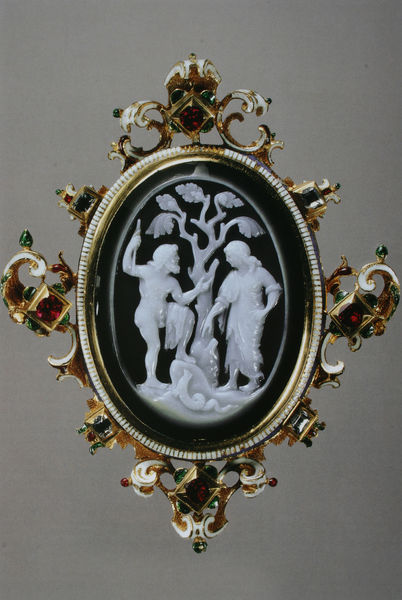
Titel: Poseidon und Athena
Standort: Wien
Institution: Kunsthistorisches Museum, Kunstkammer
Schlagwörter: baum, blätter, gott, laub, mann, nackt, weiß, grün, menschen, frau, frisur, glas, grau, marmor, schmuck, schwarz, rot, tuch, ornament, arme, barock, bibel, rahmen, stein, steine, gold, haare, paar, brosche, diamanten, edelsteine, perle, perlen, schwarzer hintergrund, oval, rund, apfel, relief, rahmung, stab, kette, weis, figuren, kartusche, glanz, ring, zierlich, foto, fotografie, photographie, adam, eva, paradies, penis, schild, medaillon, porzellan, schwarzweiß, erkenntnis, schlange, mythologie, photo, rau, schnörkel, verführung, anhänger, medallion, farbfoto, versuchung, fabel, mythos, besetzt, edelstein, apfelbaum, kamee, prunk, emblem, fotographie, adam und eva, spirale, bau, garten eden, kostbar, rubin, elfenbein, smaragd, steinschnitt, anstecker, gemme, rubine, emaile, goldfassung, flachrelief, diamant, mackt, robin, verschnörkelt, verboten, adam eva, erzierung, granate, baum des lebens, juwelen, redend, irnamente, saphire, spakken